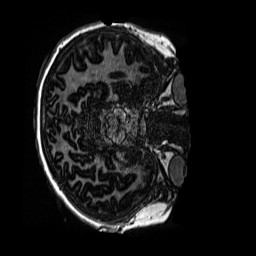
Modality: MP2RAGE
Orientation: axial
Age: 10
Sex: female
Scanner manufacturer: siemens
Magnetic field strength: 3 T
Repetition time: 4 s
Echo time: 0.00299 s